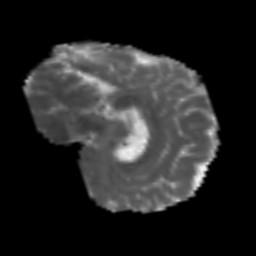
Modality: MD
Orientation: sagittal
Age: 66
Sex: male
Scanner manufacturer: siemens
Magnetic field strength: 3 T
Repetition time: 5.6 s
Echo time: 0.082 s